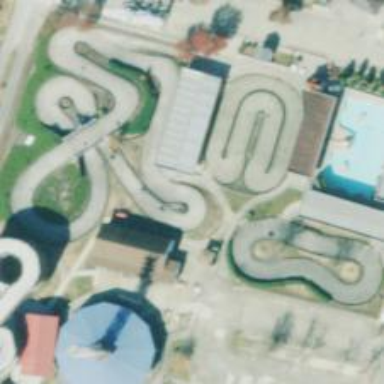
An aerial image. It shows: Karting raceway for sports activities.